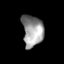
Tissue: lung
Cell type: Endothelial cells
Senescence score: 0.5693
Nuclear area (px): 645
Mean DAPI intensity: 151.715